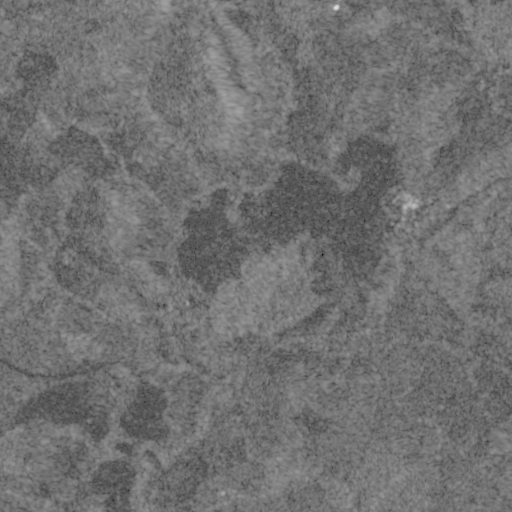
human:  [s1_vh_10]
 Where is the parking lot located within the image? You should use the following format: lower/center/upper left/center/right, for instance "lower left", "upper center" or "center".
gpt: The parking lot is located in the center right of the image.
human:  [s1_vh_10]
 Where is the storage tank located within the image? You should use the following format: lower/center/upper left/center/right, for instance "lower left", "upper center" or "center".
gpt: The storage tank is located in the center right of the image.
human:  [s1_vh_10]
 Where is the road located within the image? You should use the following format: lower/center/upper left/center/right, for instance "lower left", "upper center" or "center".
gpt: There is no road in the image.

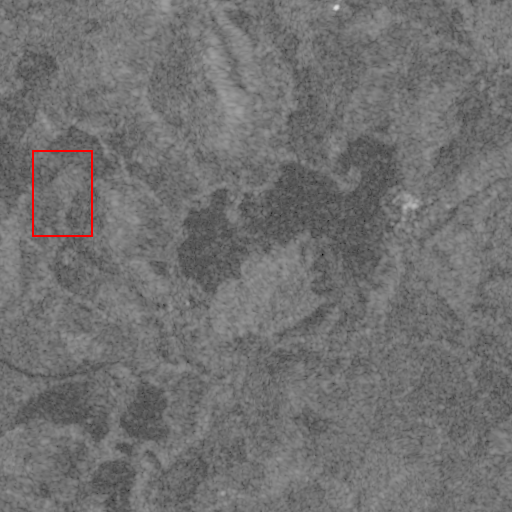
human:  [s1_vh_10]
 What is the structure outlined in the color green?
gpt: There is no green outline.
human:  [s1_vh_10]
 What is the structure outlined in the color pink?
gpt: There is no structure outlined in pink.